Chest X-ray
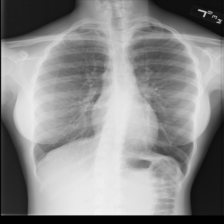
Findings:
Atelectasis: negative
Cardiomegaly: negative
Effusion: negative
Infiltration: negative
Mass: negative
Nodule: negative
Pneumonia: negative
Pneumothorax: negative
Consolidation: negative
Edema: negative
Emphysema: negative
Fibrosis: negative
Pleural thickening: negative
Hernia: negative